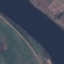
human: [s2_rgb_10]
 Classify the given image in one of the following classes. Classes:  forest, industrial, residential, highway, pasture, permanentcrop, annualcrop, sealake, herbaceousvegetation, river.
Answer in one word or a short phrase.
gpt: River